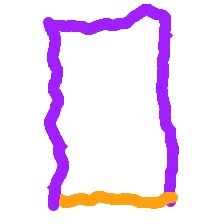
Shape: rectangle